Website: macys
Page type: billing-address
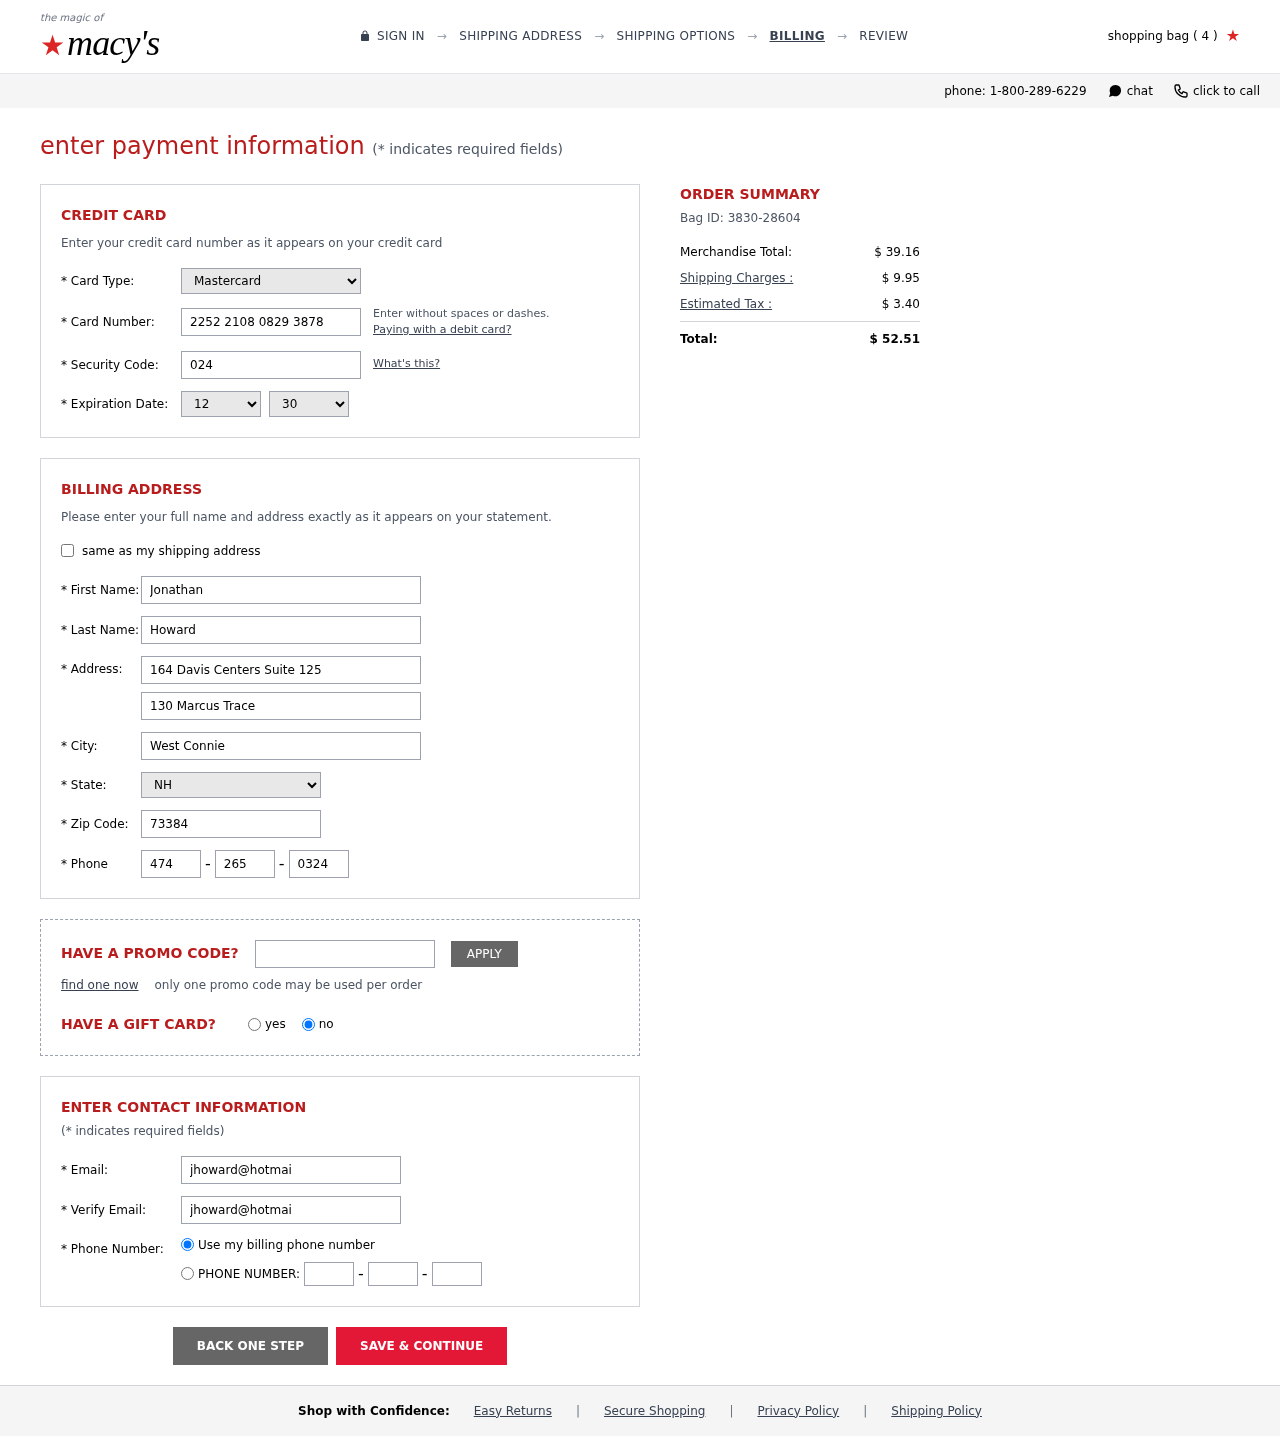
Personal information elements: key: PII_CARD_CVV
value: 024
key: PII_CARD_EXPIRY_MONTH
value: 12
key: PII_CARD_EXPIRY_YEAR
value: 30
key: PII_CARD_NUMBER
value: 2252 2108 0829 3878
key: PII_CARD_TYPE
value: Mastercard
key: PII_CITY
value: West Connie
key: PII_EMAIL
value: jhoward@hotmail.com
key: PII_FIRSTNAME
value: Jonathan
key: PII_LASTNAME
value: Howard
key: PII_PHONE_AREA
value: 474
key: PII_PHONE_PREFIX
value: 265
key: PII_PHONE_SUFFIX
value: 0324
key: PII_POSTCODE
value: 73384
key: PII_STATE_ABBR
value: NH
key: PII_STREET
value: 164 Davis Centers Suite 125
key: PII_STREET2
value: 130 Marcus Trace
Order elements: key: ORDER_NUM_ITEMS
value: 4
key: ORDER_ID
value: Bag ID: 3830-28604
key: ORDER_SUBTOTAL
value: $ 39.16
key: ORDER_SHIPPING_COST
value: $ 9.95
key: ORDER_TAX
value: $ 3.40
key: ORDER_TOTAL
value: $ 52.51